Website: ulta-beauty
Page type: delivery-shipping
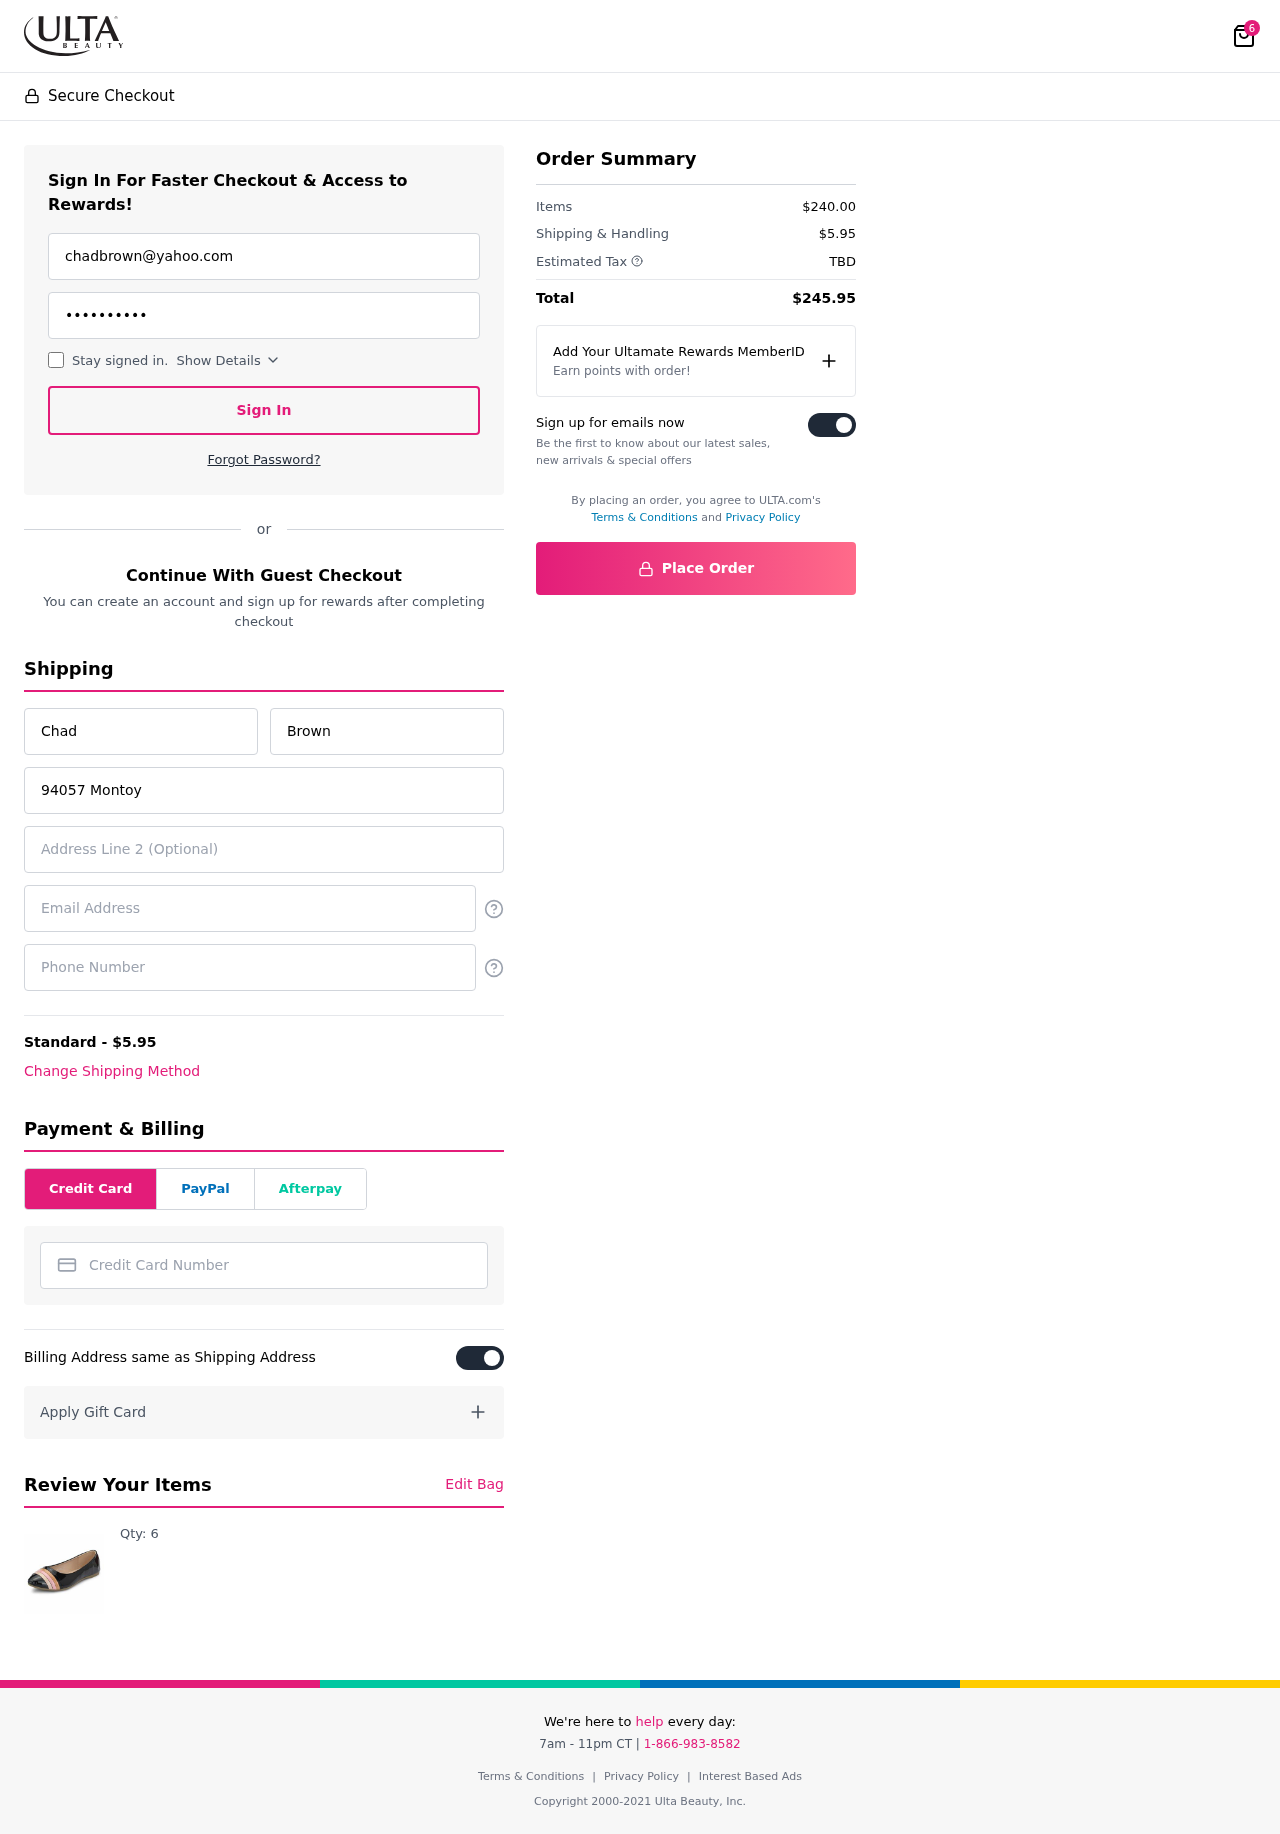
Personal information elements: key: PII_CARD_NUMBER
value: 4625 6225 8494 3342
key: PII_EMAIL
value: chadbrown@yahoo.com
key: PII_EMAIL2
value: chadbrown@yahoo.com
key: PII_FIRSTNAME
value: Chad
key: PII_LASTNAME
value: Brown
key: PII_PHONE
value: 4916105780
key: PII_STREET
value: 94057 Montoya Ferry
Product elements: key: PRODUCT1_QUANTITY
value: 6
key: PRODUCT1
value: Qty: 6
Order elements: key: ORDER_NUM_ITEMS
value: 6
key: ORDER_SHIPPING_COST
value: $5.95
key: ORDER_SUBTOTAL
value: $240.00
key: ORDER_TAX
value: TBD
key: ORDER_TOTAL
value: $245.95